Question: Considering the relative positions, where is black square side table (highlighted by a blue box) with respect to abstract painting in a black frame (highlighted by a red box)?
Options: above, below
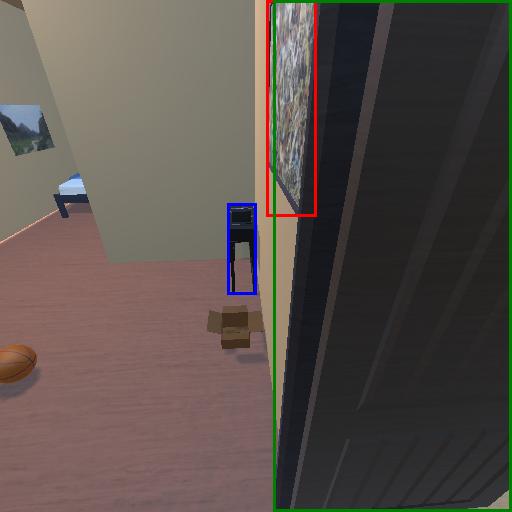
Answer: above